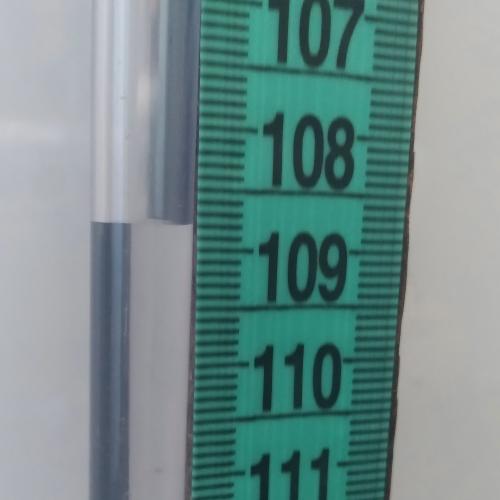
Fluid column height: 108.8 cm